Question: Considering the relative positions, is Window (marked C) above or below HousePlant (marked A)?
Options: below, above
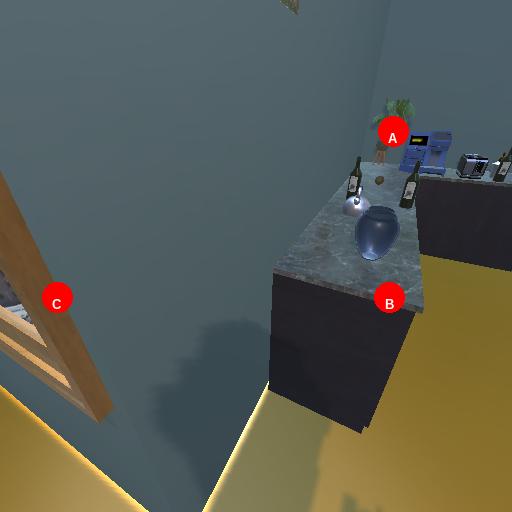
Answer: below